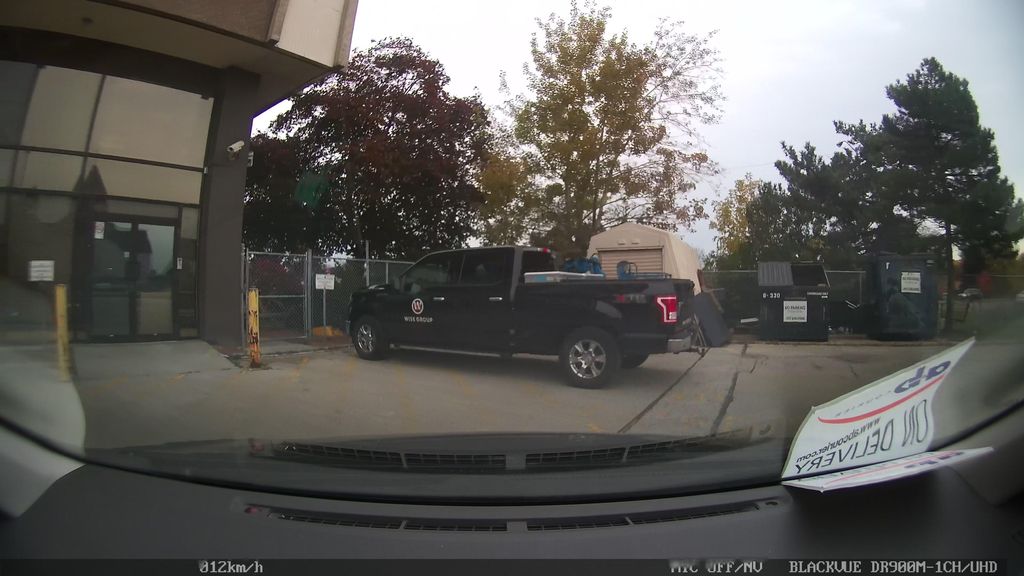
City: toronto